Question: how to display different data sequentially date of status 1 first
result like this image

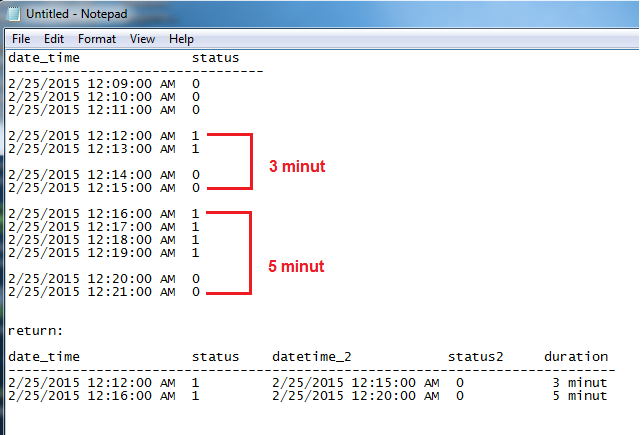
Answer: First creating the test data:
'''
DECLARE @mydate TABLE
(
date_time DATETIME,
statusid int
)
INSERT INTO @mydate
( date_time, statusid )
VALUES
('02/25/2015 12:09:00', 0),
('02/25/2015 12:10:00', 0),
('02/25/2015 12:11:00', 0),
('02/25/2015 12:12:00', 1),
('02/25/2015 12:13:00', 1),
('02/25/2015 12:14:00', 0),
('02/25/2015 12:15:00', 0),
('02/25/2015 12:16:00', 1),
('02/25/2015 12:17:00', 1),
('02/25/2015 12:18:00', 1),
('02/25/2015 12:19:00', 1),
('02/25/2015 12:20:00', 0),
('02/25/2015 12:21:00', 0);
'''
Lets find out what status is before each record
'''
; WITH StatusRecs AS
(
SELECT
m.date_time,
m.statusid,
LAG(m.statusid) OVER (ORDER BY date_time) AS prev_status
FROM @mydate m
)
'''
Now going to pull all of the status 1 records that are different from the prev status to find the beginning of each set, we are also going to pull the date of the next status = 1 record in next_start_date
'''
,StartStatus AS
(
SELECT
s.date_time,
s.statusid,
LEAD(s.date_time) OVER (ORDER BY s.date_time) AS next_start_date
FROM StatusRecs s
WHERE s.statusid != ISNULL(s.prev_status, -1)
AND s.statusid = 1
)
'''
Now lets pull it all together to get the last 0 status record before the next status 1 record
'''
,MyRecs AS
(
SELECT * FROM StartStatus ss
OUTER APPLY
(
SELECT TOP 1 sr.date_time AS date_time2, sr.statusid AS statusid2
FROM StatusRecs sr
WHERE sr.date_time > ss.date_time
AND (sr.date_time < ss.next_start_date OR ss.next_start_date IS NULL)
ORDER BY sr.date_time DESC
) m
)
'''
Now we format and output the table
'''
SELECT m.date_time, m.statusid, m.date_time2, m.statusid2, DATEDIFF(MINUTE, m.date_time, m.date_time2) AS duration FROM MyRecs m
date_time statusid date_time2 statusid2 duration
2015-02-25 12:12:00.000 1 2015-02-25 12:15:00.000 0 3
2015-02-25 12:16:00.000 1 2015-02-25 12:21:00.000 0 5
'''